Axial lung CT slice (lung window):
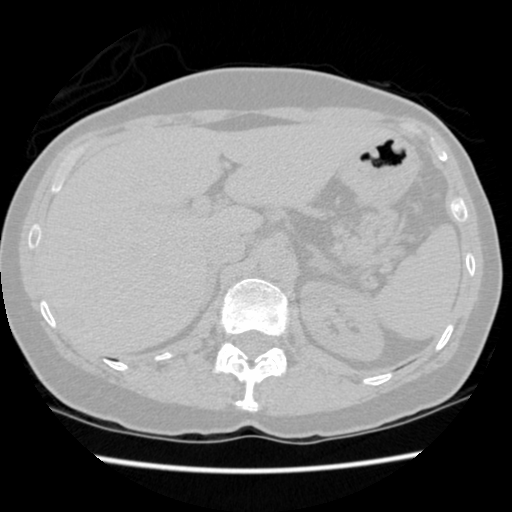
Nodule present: no